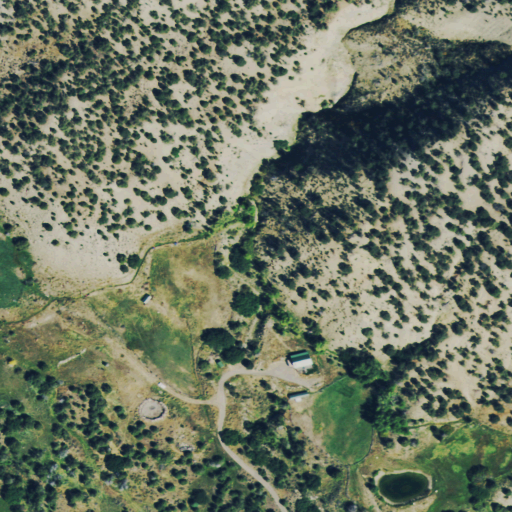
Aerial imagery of valley in Colorado named Tucker Draw containing shrub, deciduous forest, evergreen forest, and open development